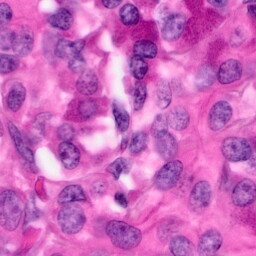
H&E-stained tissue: Pancreatic